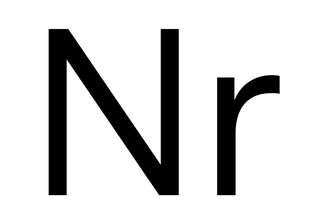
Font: InstrumentSans_Regular